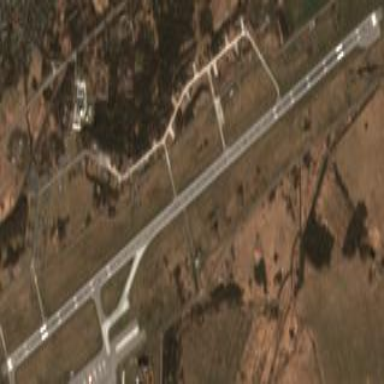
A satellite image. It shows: Asphalt runway at the airport area.